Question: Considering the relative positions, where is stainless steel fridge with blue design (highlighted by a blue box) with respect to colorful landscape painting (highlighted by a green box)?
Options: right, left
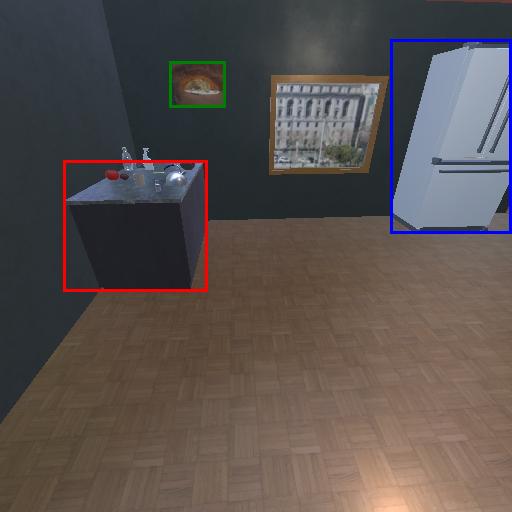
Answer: right